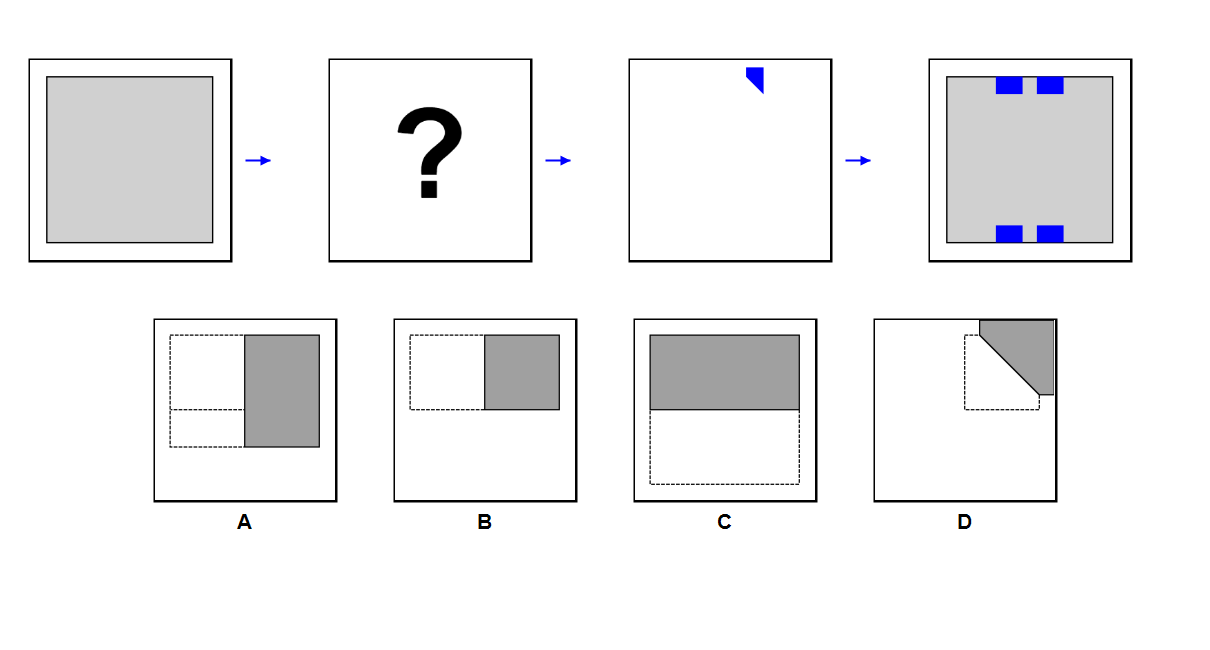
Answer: A